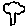
Label: tree